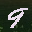
Label: 9